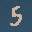
Label: 5